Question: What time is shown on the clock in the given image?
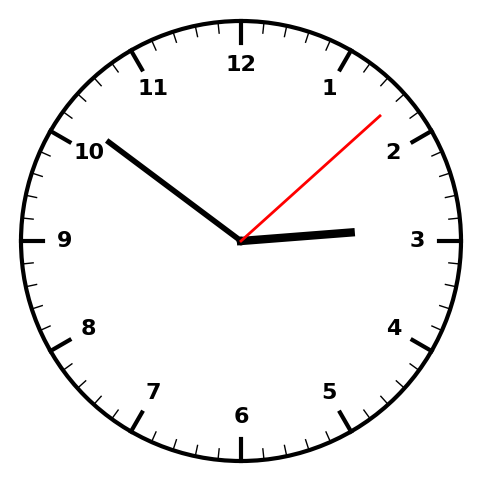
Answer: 02:51:08